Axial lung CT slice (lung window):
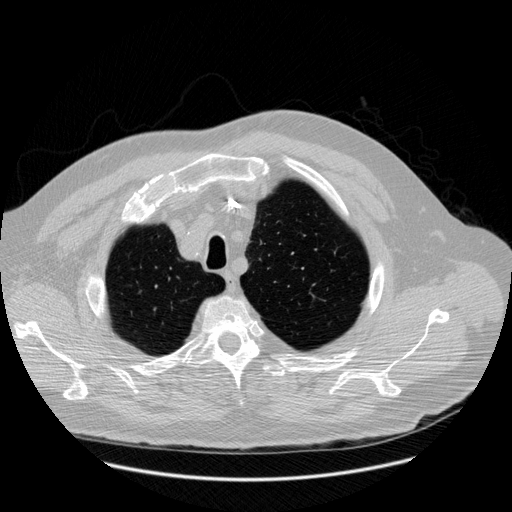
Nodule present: no